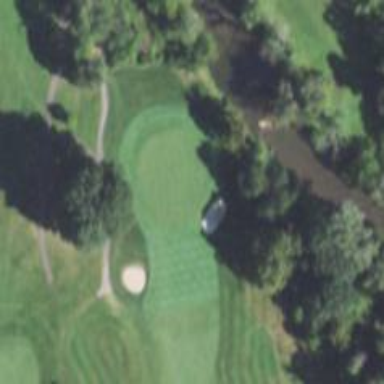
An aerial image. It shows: View of golf hole.